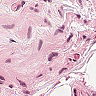
Metastatic tissue present: no